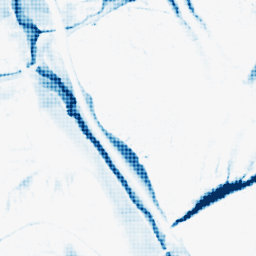
Category: morphological
Decomposition family: morphological_ellipse
Decomposition parameters: operation: closing
width: 20
height: 50
Upsampling method: sinc_hamming
Upsampling parameters: scale: 8
kernel_size: 8
Upsampling scale: 8